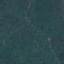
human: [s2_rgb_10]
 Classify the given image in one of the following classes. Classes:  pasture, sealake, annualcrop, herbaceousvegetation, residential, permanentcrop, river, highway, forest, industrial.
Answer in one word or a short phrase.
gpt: Forest